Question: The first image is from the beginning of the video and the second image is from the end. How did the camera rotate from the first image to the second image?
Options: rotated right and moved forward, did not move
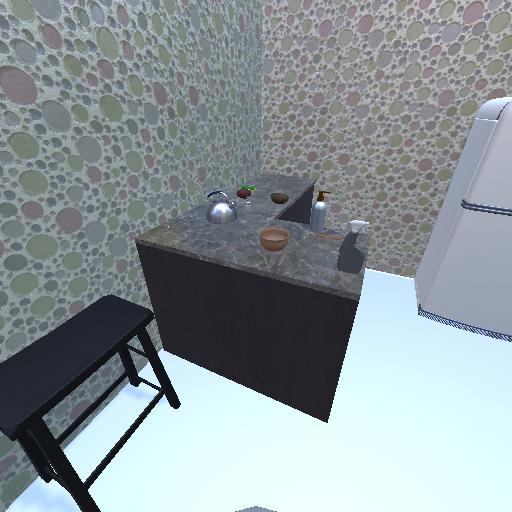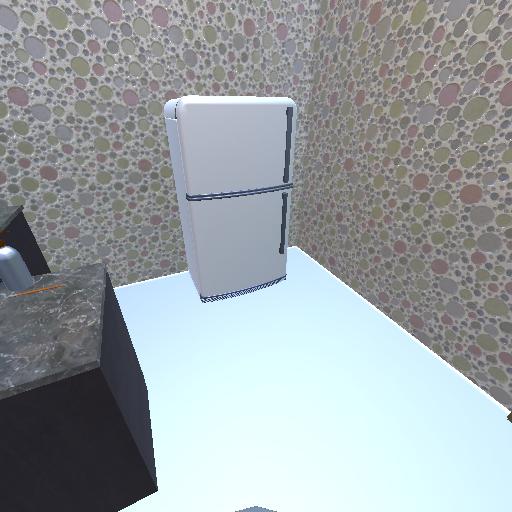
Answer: rotated right and moved forward